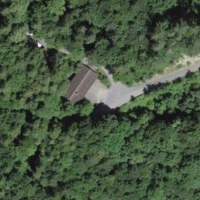
EUNIS habitat code: 44
Species observed at this site:
Fagus sylvatica